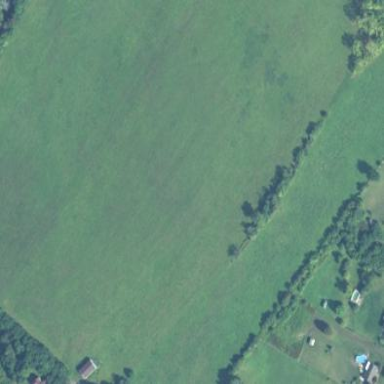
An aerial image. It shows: Pasture used as meadow.